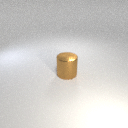
large brown metal cylinder